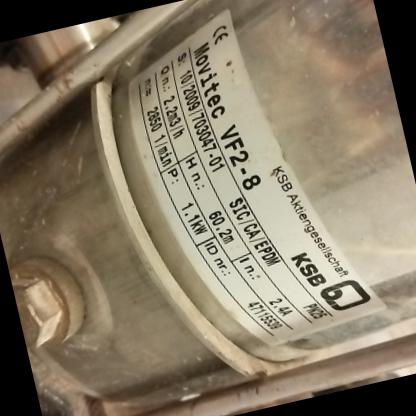
Klasa: tabliczka-znamionowa